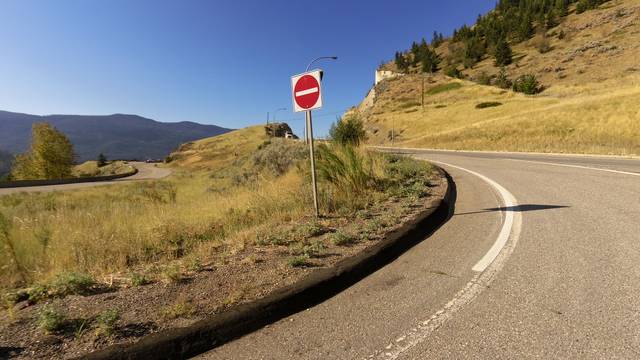
Region: Canada
Coordinates: 50.223, -119.289